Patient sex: M
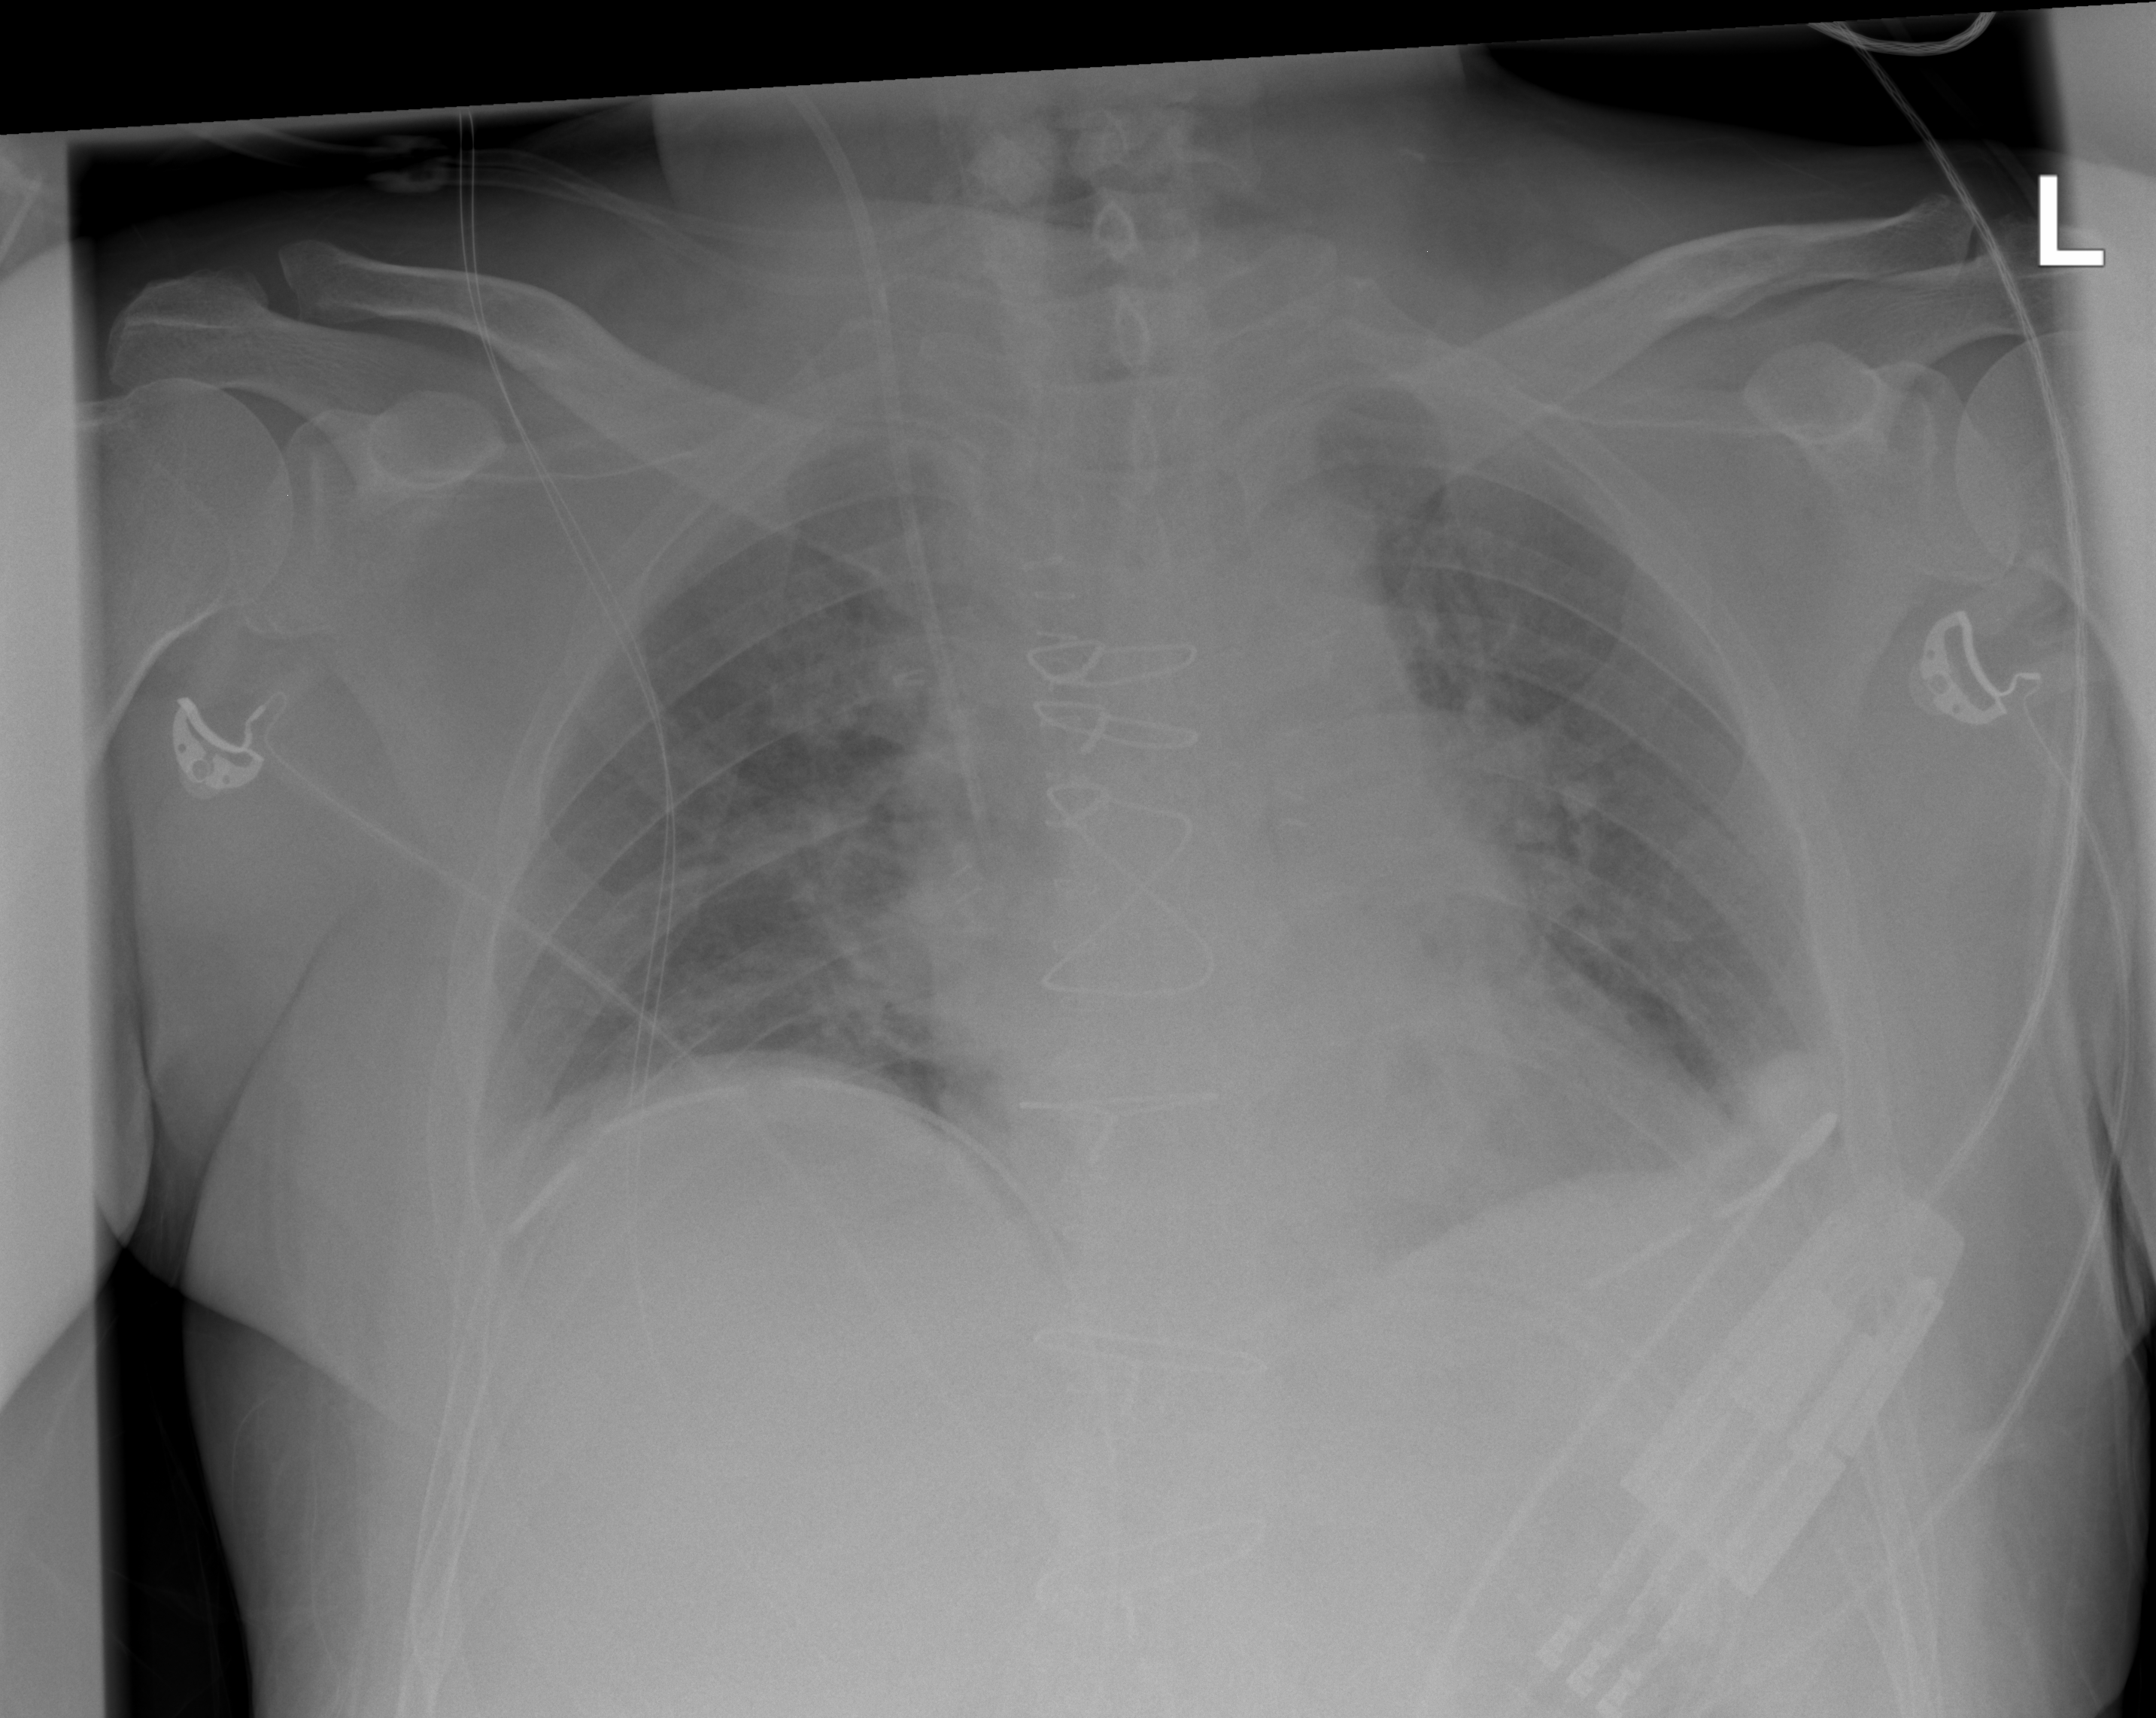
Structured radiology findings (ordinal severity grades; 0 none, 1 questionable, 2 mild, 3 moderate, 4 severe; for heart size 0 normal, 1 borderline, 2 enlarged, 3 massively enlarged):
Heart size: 0
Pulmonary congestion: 2
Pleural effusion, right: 0
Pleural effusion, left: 0
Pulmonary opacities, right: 2
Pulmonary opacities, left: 2
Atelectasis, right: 2
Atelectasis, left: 2